Brain MRI, t2w sequence, axial 2D slice.
Patient: age 44, sex F, weight 95 kg, height 1.95 m
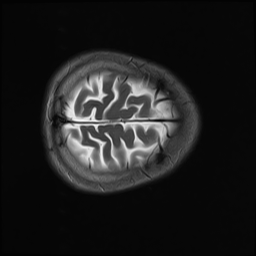